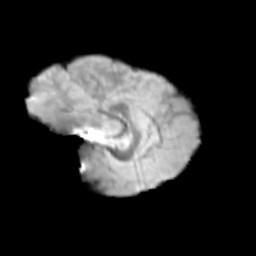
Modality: T2w
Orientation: sagittal
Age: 12
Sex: female
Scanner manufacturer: siemens
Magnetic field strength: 3 T
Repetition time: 3.8 s
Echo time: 0.07 s